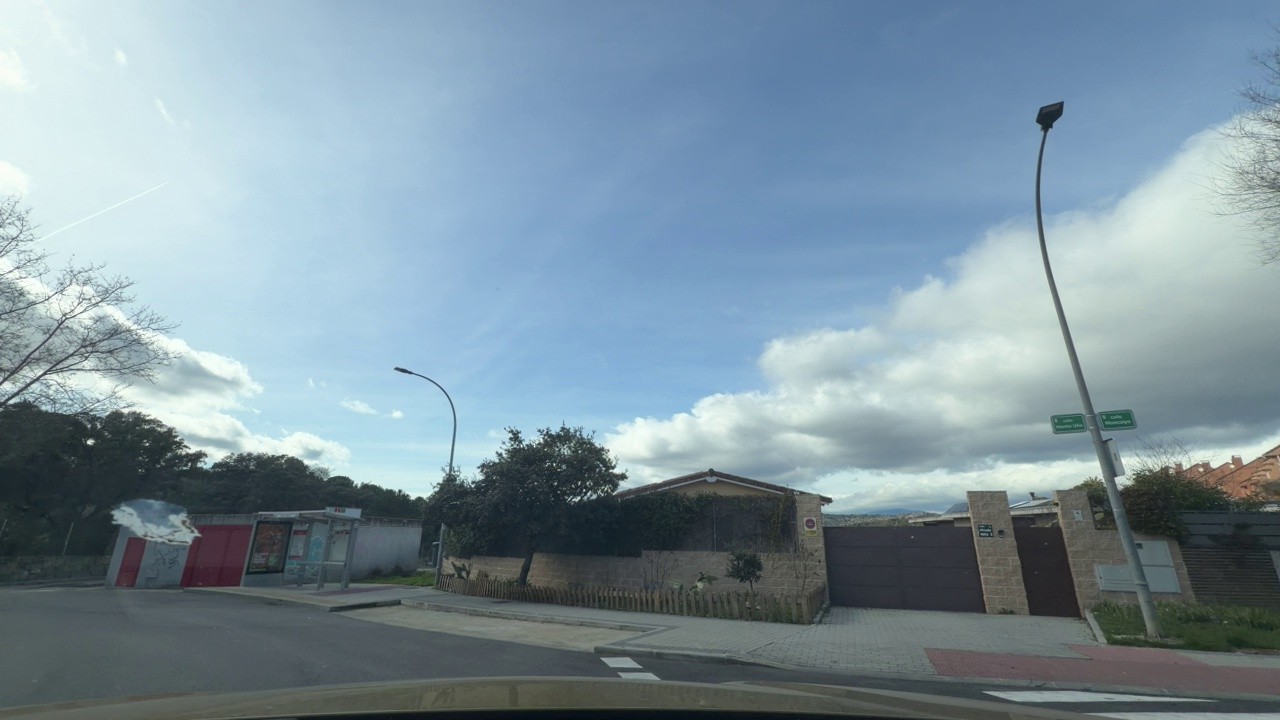
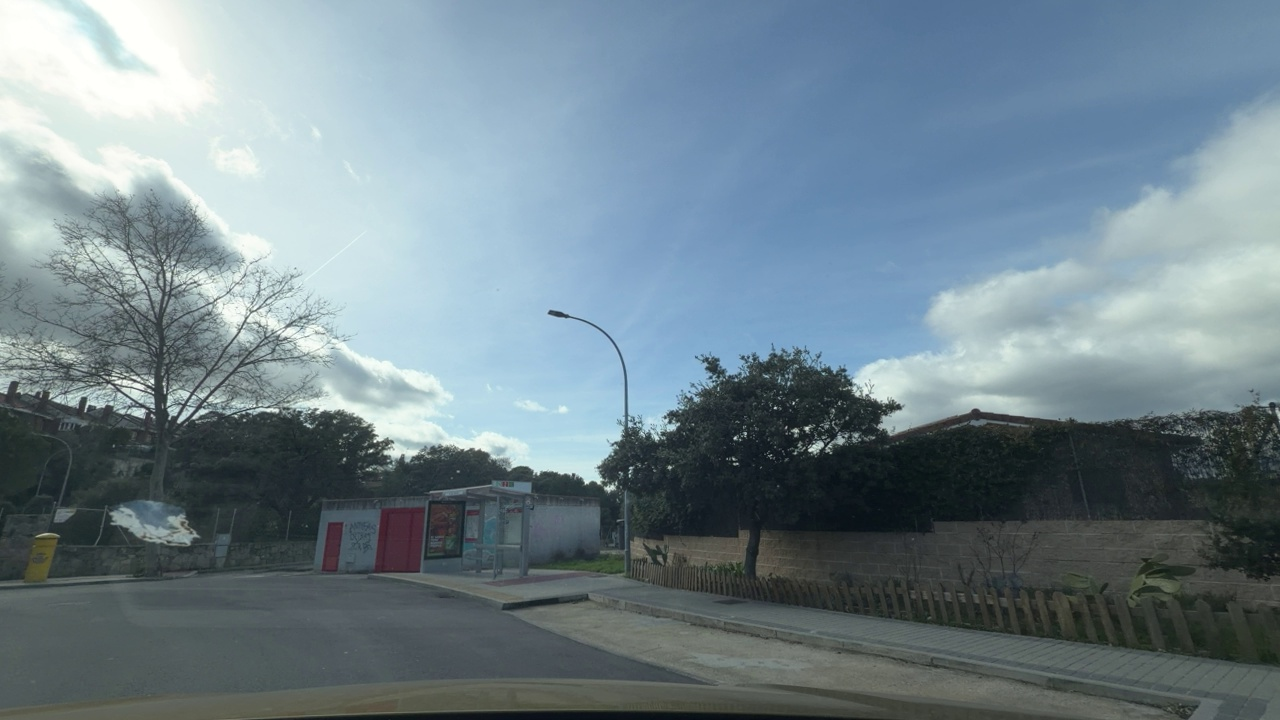
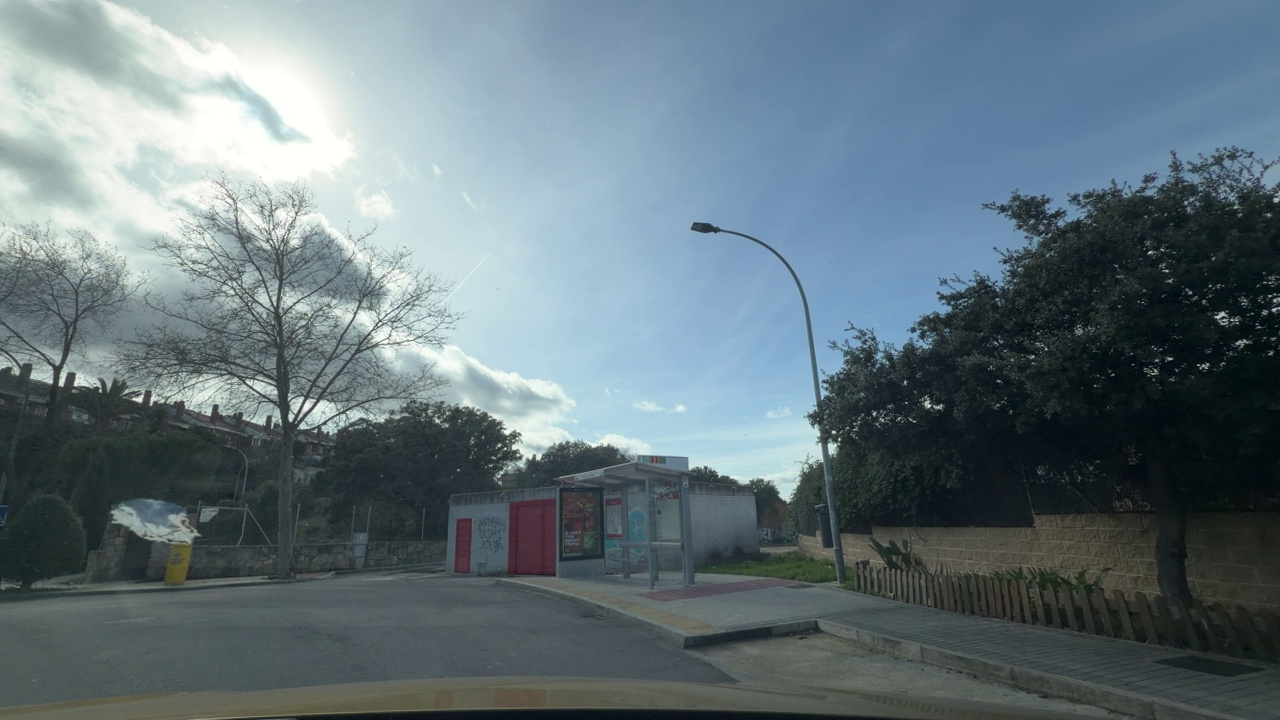
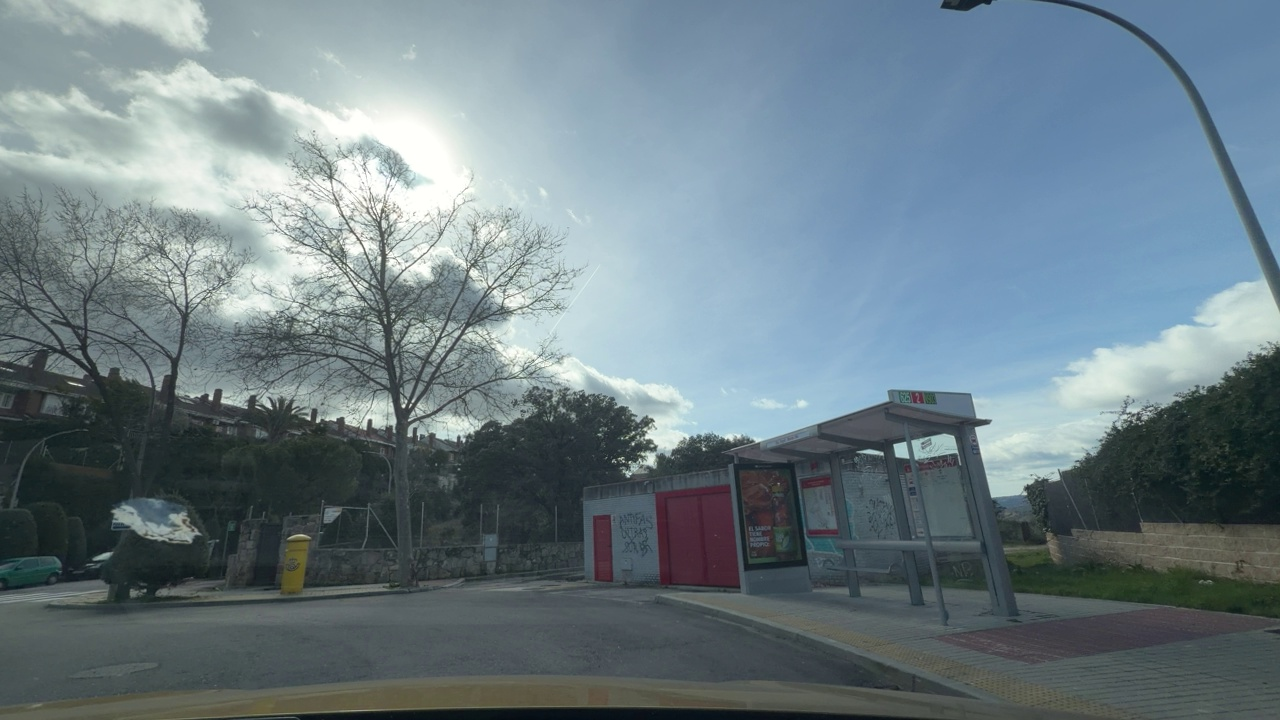
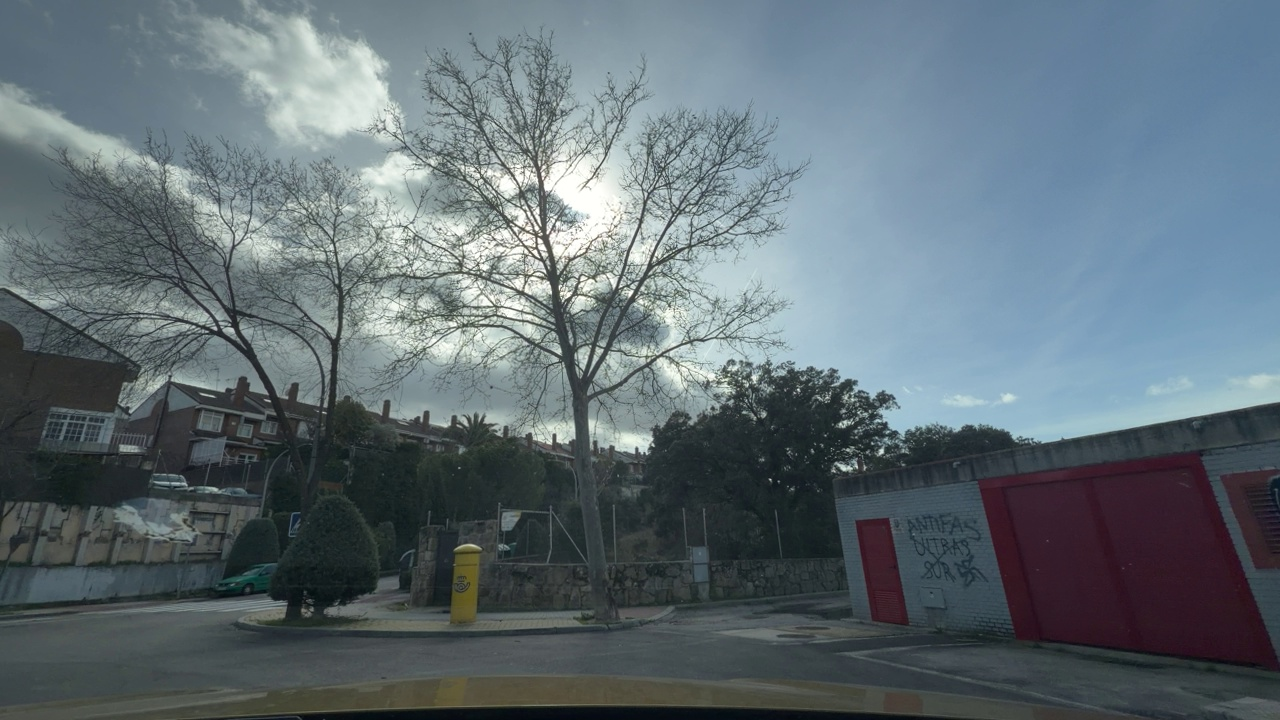
Situation: Roundabout
Question: Is the ego vehicle currently inside a roundabout?
Answer: Yes
Reasoning: The ego vehicle is already circulating within the roundabout.

Situation: Roundabout
Question: Is a roundabout visible ahead in the ego direction?
Answer: Yes
Reasoning: The ego vehicle is inside the roundabout, so the roundabout is present and visible ahead along its path.

Situation: Roundabout
Question: Is the ego vehicle stationary while another vehicle crosses its path within the roundabout?
Answer: No
Reasoning: The ego vehicle is moving and there are no other vehicles, so no vehicle is crossing its path.